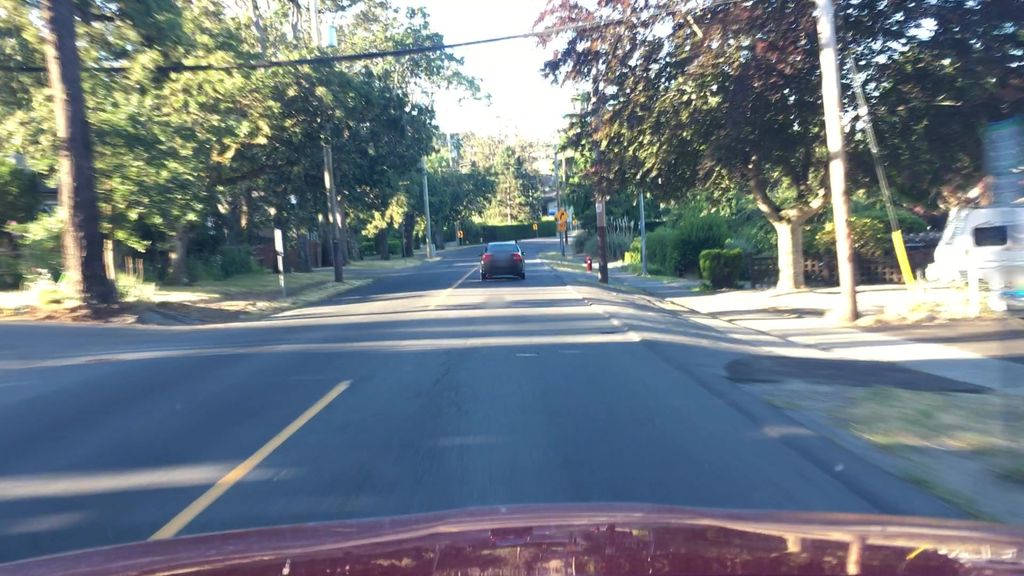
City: victoria